Question: I'm using a CMS called 'Nukeviet' and I installed it on my localhost. I'm facing a very strange problem, I've tried to search for the solution but nothing found.
I can see that css files are not working at all. When I use Firebug to find the problem, I switch to the tab 'CSS' and... all the required css files are there but it says... there're no rules! When I use the Developer tools of Google Chrome, in Resources tab, Chrome can see all the css files, but the contents of them are abnormal, like in this image:
.
I checked the encoding but it's normally ANSI. And, of course, the contents in all the css files are normal ANSI, no international text.
I tried copying the css files to a new place and write a new HTML for testing, those CSS works perfectly as usual without any problem.
So I can't understand why there're "ugly" question marks like that. Something... encrypted it?
Javascript files get the exact same problem, but image files are ok, all the others are ok, just problem with CSS and Javascript.
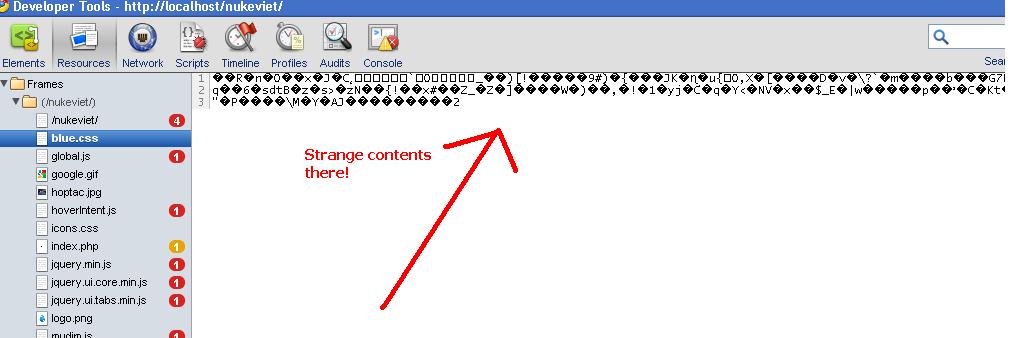
Answer: I think your javascript and css files are compressed for example with gzip-compression ...
Please check the configuration of your webserver if the gzip-comression is enabled.
If you're using Apache this can also be done in the .htaccess-files instead of the server-configuration - but I think that's stuff you know - don't you?
For further information:
<URL>
At this page you can also check if some header-informations are missing in the response you get from your server if you request the css-file.